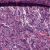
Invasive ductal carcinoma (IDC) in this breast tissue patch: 1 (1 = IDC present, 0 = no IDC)